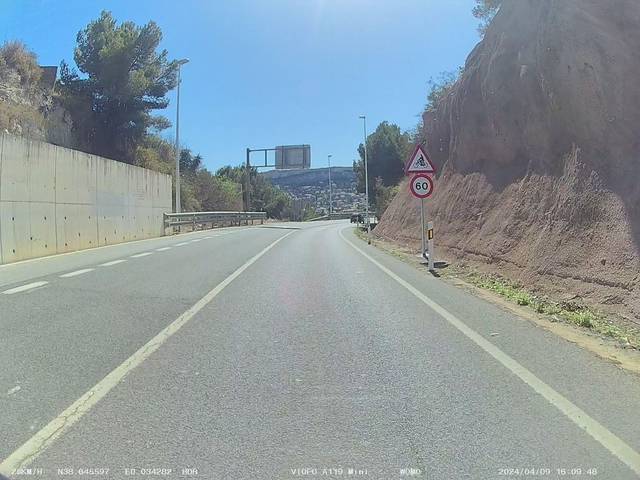
Region: Spain
Coordinates: 38.646, 0.03428